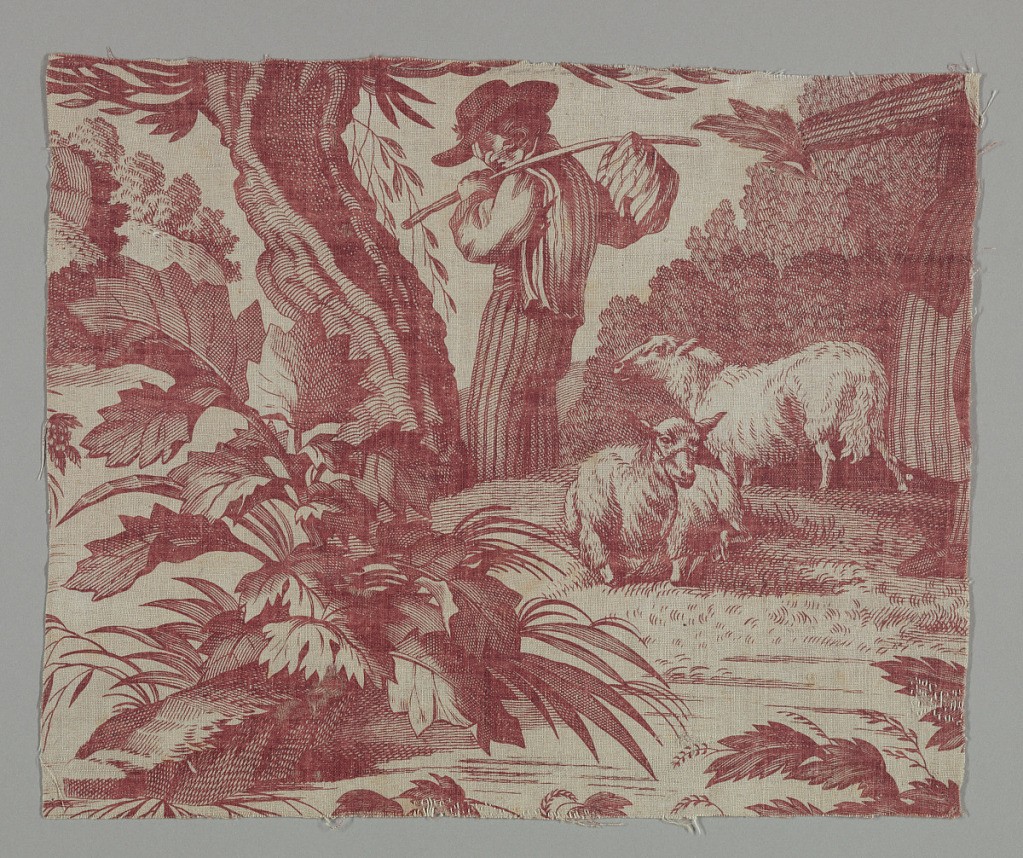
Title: Fragment
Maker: Favre Petitpierre, France, 1802–1818
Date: ca. 1825
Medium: cotton Technique: printed on plain weave
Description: Fragment showing a pastoral scene with two sheep and a young man with a bundle tied to a stick walking away from them. Partial female figure visible on the right. In red on white ground.